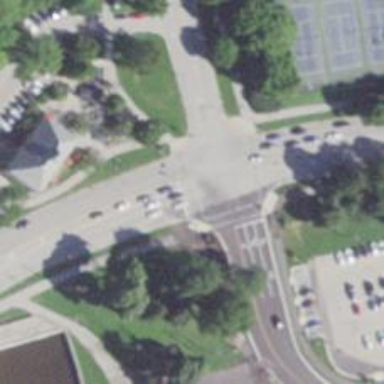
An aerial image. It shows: Asphalt path with crossing.